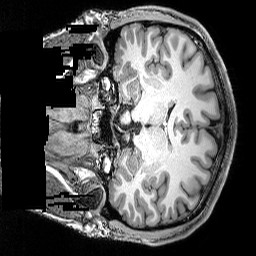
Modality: T1w
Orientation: coronal
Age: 24
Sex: male